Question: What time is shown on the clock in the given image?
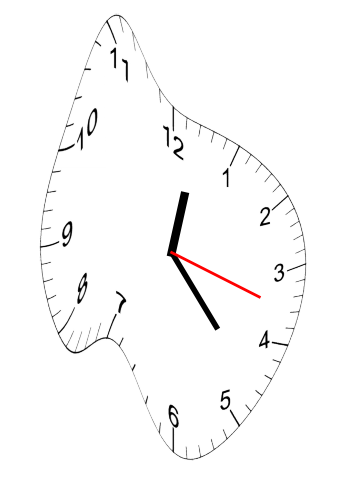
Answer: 12:23:18